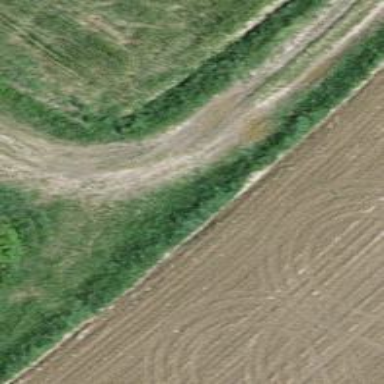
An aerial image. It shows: Unpaved track road.